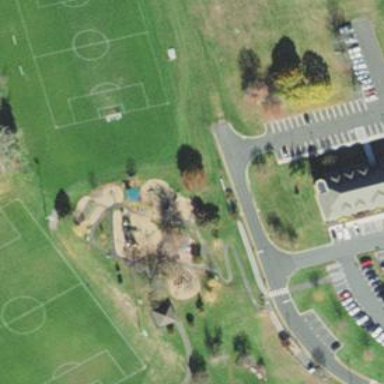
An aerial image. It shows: Playground area for leisure activities on the land.